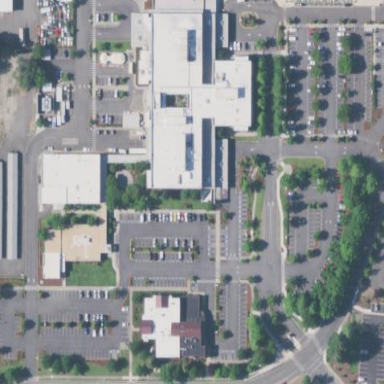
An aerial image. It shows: Hospital building.